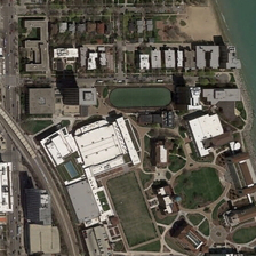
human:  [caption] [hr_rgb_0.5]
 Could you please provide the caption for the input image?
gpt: This school stands on the beach surrounded by houses and bustling roads.

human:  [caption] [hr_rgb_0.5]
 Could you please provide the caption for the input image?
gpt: The school is located by the sea, surrounded by houses and busy roads.

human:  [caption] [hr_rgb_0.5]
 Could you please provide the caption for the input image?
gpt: The school is sandwiched between the sea and the road.

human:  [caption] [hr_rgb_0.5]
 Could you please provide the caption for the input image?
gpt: there are dense buildings at the sea .

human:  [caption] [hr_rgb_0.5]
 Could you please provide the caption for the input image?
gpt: The school is wet from the sea and a road.